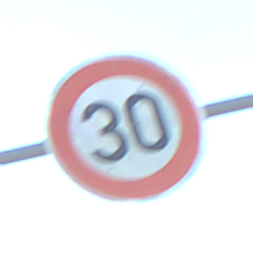
Verkehrszeichen: Geschwindigkeit30
Umgebung: Outdoor, Nature
Tageszeit: SunriseSunset
Wetter: Clear
Licht: Natural
Jahreszeit: NotSpecified
Kontrast: HighContrast